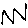
Label: zigzag